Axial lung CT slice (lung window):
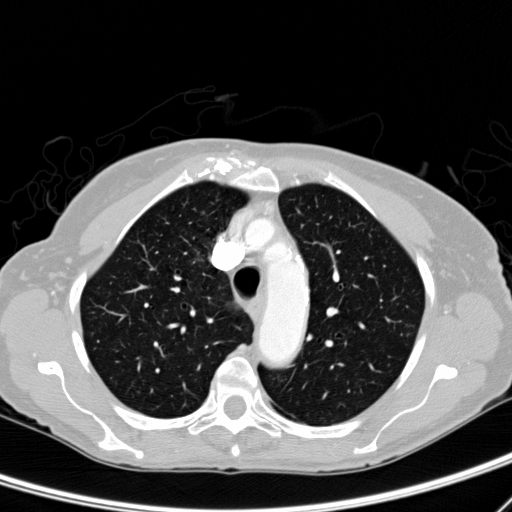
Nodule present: no